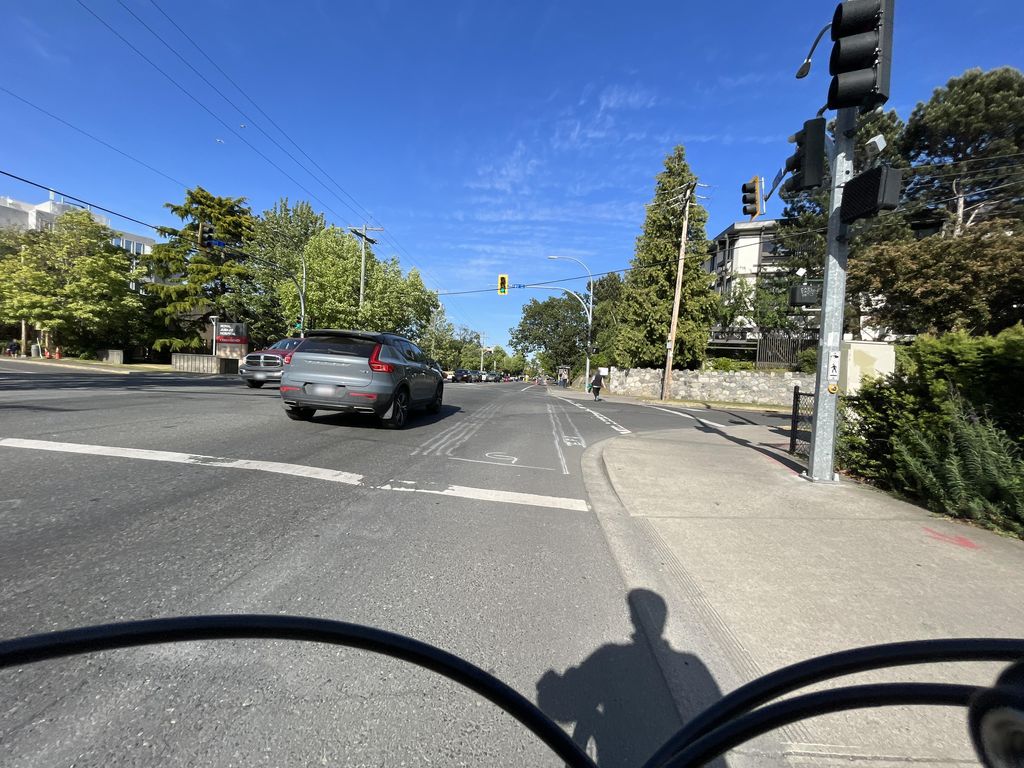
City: victoria